Question: I am new to Android and need help in creating the following layout:

I've gone through the example of using ListFragment and ArrayAdapter but in this scenario, I want to display a list within a list. How would I create a layout like this?
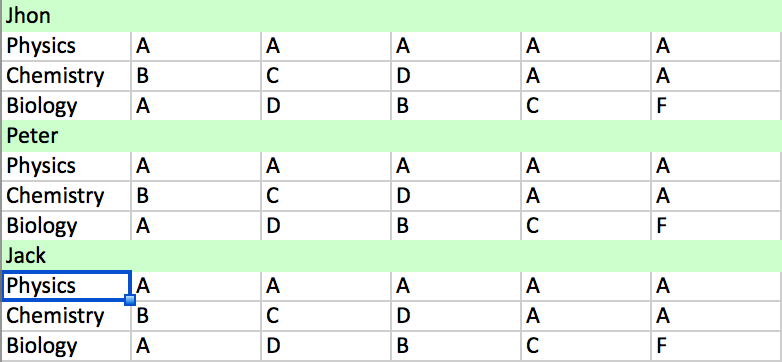
Answer: You can use the ExpandableListView for this. The ExpandableListView is a List within a List:
<URL>
Here is a nice tutorial which explains how to use it:
<URL>